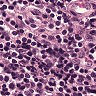
Metastatic tissue present: no